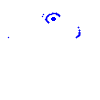
Particle: electron